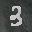
Label: 3